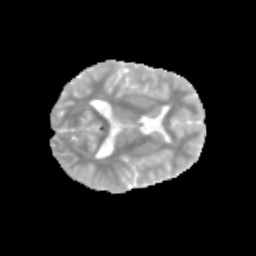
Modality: MD
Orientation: axial
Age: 9
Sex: male
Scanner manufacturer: siemens
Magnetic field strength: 3 T
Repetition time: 3.8 s
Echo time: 0.07 s